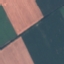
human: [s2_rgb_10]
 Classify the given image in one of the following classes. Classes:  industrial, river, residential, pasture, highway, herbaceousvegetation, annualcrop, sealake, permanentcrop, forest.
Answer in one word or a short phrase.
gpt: AnnualCrop